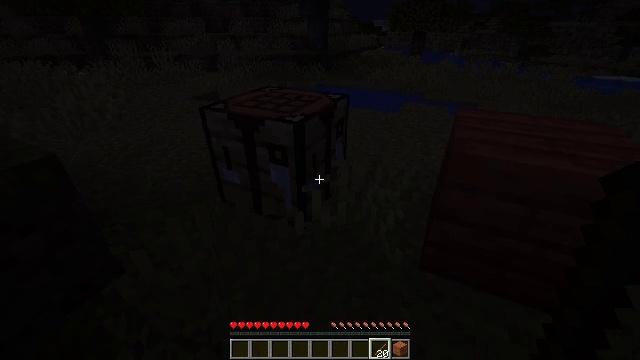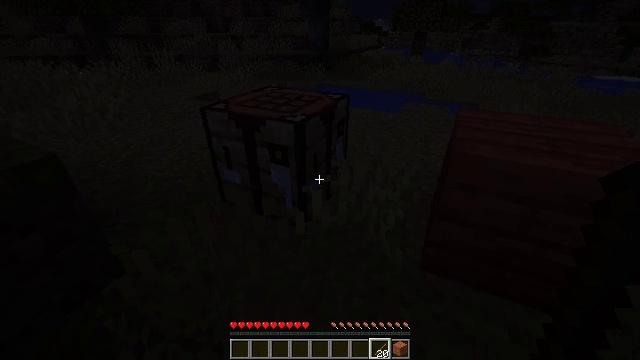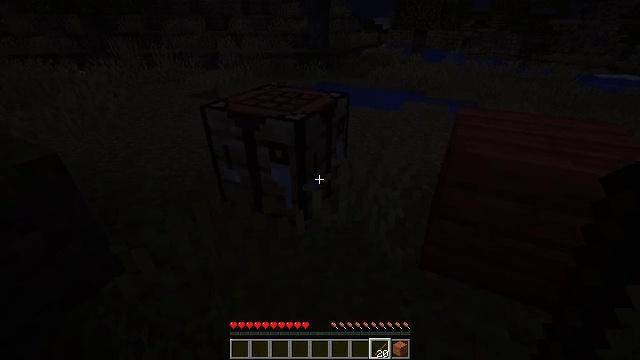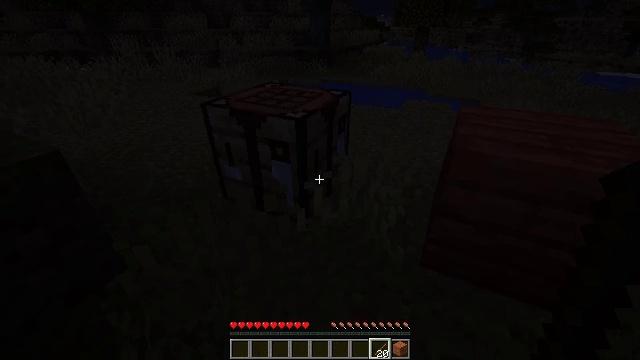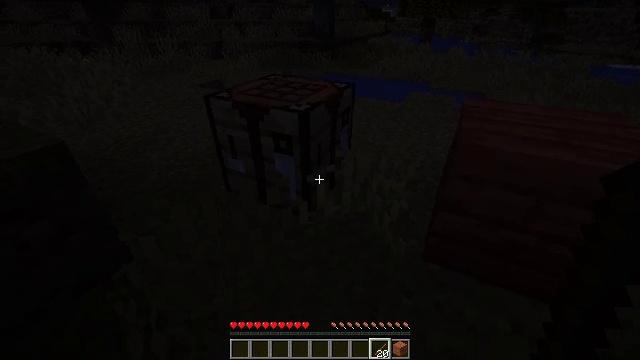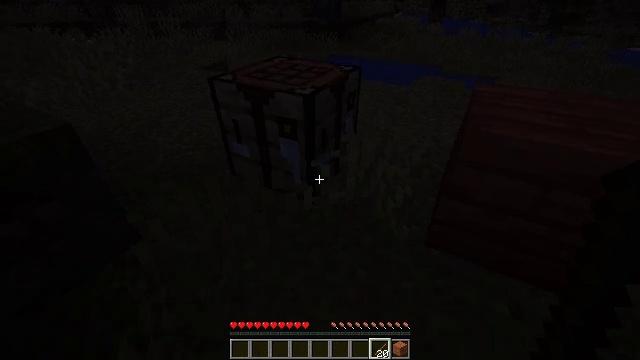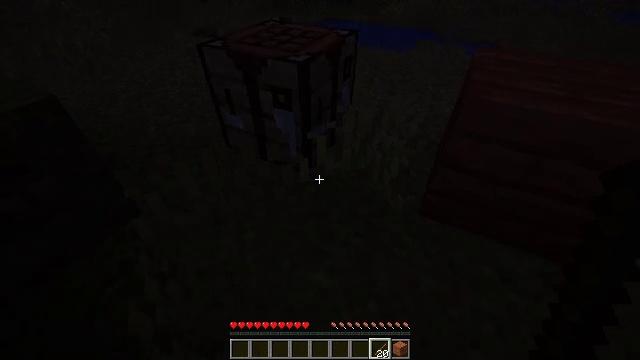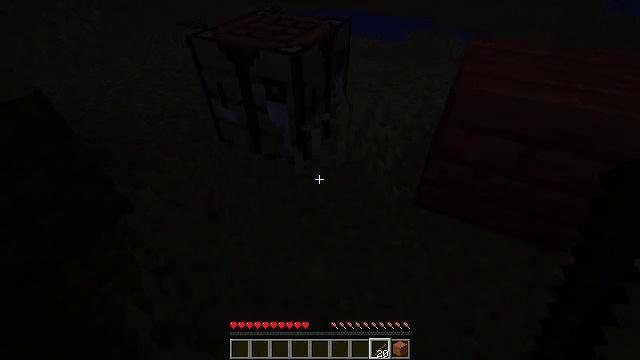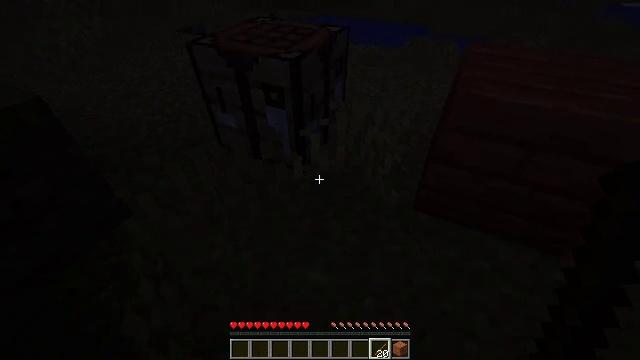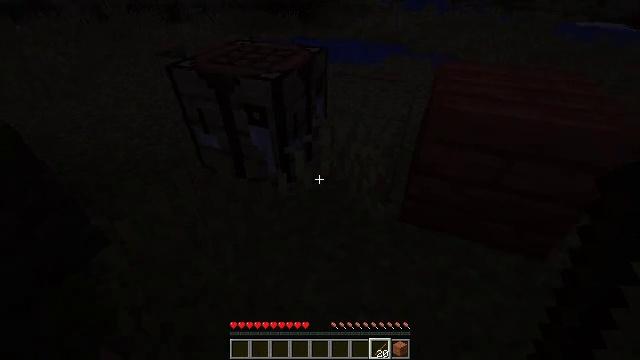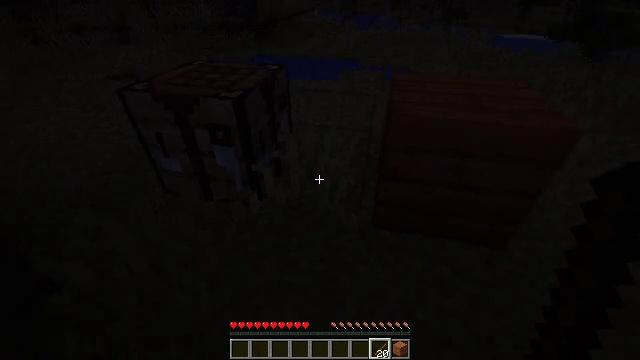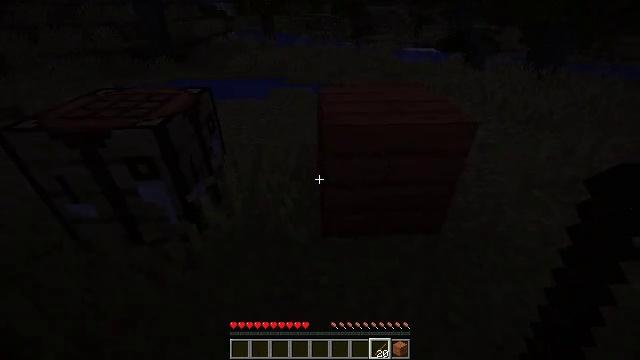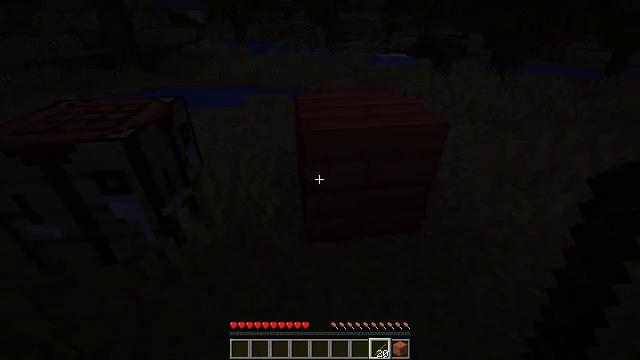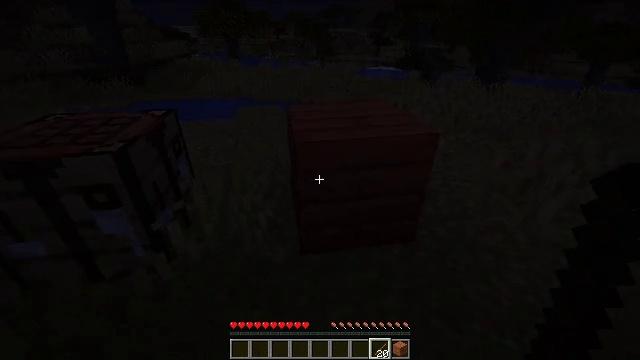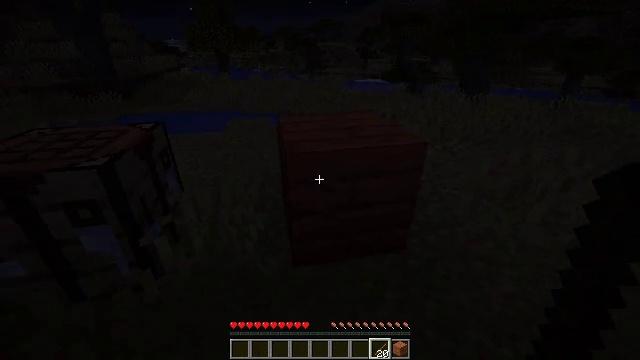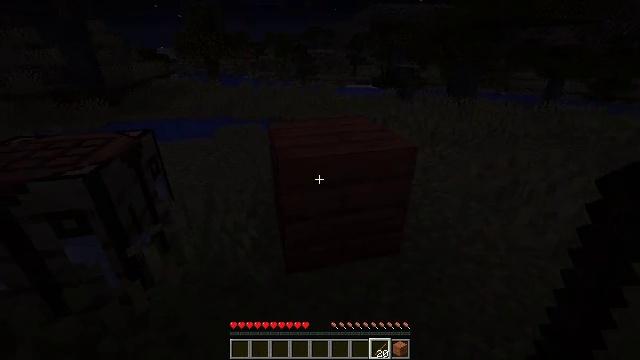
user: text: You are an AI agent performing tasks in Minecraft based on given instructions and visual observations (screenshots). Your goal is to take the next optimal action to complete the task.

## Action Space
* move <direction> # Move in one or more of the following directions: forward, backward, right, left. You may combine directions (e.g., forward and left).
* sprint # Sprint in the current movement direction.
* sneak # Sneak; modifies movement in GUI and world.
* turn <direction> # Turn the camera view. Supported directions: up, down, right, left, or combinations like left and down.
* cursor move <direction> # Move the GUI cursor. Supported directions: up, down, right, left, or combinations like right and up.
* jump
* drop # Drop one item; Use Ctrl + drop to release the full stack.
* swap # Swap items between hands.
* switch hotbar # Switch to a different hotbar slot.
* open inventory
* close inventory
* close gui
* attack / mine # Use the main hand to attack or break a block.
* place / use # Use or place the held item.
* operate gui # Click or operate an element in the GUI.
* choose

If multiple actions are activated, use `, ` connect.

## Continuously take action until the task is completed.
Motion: motion action
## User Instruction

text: Break the existing acacia planks.
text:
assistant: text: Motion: no_op
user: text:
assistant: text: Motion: no_op
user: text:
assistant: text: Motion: no_op
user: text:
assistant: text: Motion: turn down
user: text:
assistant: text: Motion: turn left and down
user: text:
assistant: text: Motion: turn right and down
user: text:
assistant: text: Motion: turn right and down
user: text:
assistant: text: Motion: turn up
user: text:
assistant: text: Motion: turn right and up
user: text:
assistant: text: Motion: turn right and up
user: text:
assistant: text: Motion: turn right and up
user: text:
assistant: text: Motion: turn right and up
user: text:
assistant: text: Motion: turn right and up
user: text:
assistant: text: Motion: turn right and up
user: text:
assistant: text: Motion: turn right and up
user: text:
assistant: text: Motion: no_op
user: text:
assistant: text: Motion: no_op
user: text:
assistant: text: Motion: attack / mine
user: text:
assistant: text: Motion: attack / mine
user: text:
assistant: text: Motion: attack / mine
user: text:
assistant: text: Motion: attack / mine
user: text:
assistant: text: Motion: attack / mine
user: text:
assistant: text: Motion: attack / mine
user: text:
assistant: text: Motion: attack / mine
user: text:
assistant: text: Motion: attack / mine
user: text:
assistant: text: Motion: attack / mine
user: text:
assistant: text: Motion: attack / mine
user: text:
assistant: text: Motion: attack / mine
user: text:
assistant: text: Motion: attack / mine
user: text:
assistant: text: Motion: attack / mine